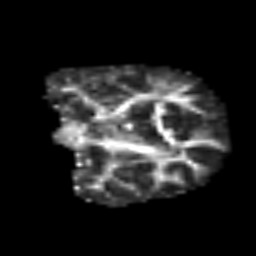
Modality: FA
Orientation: coronal
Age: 62
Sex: female
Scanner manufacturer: siemens
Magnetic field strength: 3 T
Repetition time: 3.2 s
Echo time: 0.081 s